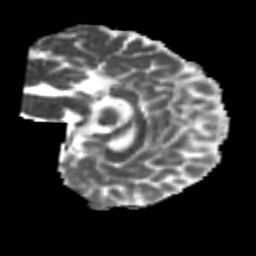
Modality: MD
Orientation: sagittal
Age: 20
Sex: female
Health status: healthy
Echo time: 0.074 s